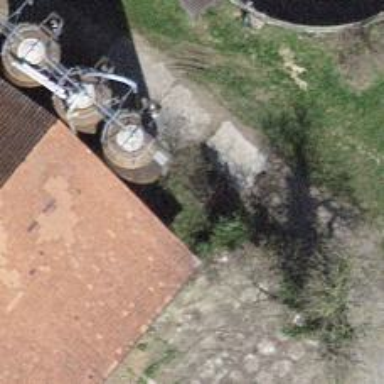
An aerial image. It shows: Silo.